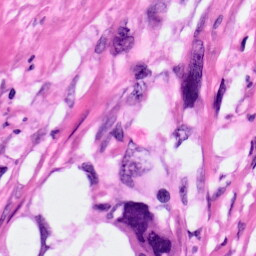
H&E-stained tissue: Pancreatic